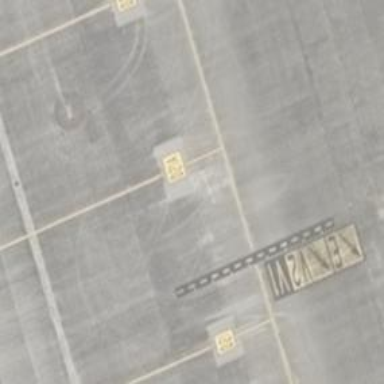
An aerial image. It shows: Parking position at the airport with concrete surface.